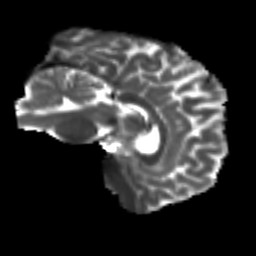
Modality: T2w
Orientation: sagittal
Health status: ill
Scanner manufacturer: siemens
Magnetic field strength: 3 T
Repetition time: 6.7 s
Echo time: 0.1 s